Field crop: maize
Growth stage: 2
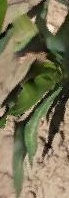
Species: maize